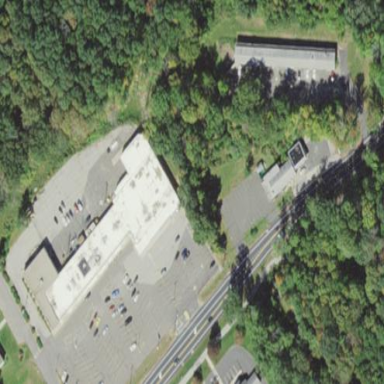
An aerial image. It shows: Retail area.